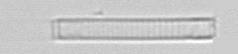
Label: Dactyliosolen_blavyanus